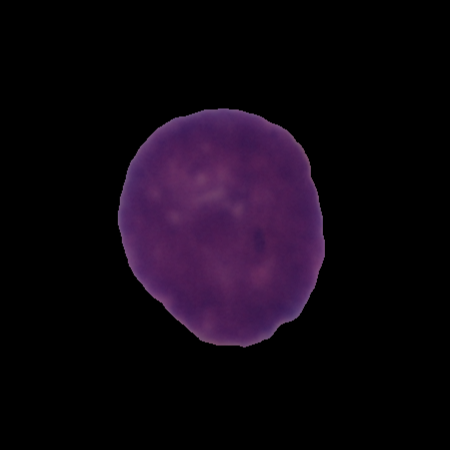
Label: cancer